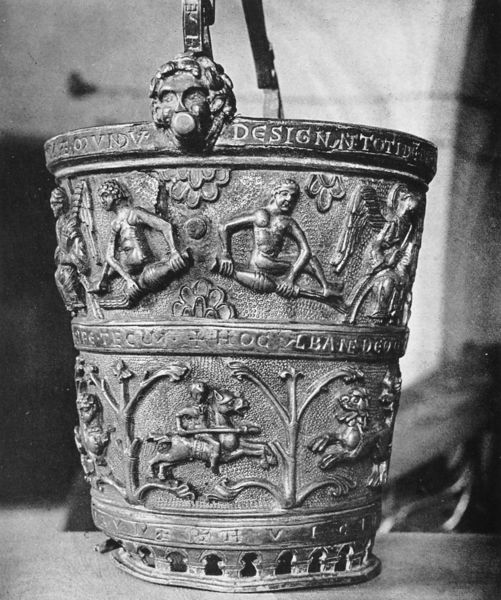
Titel: Weihwasserkessel aus St. Alban in Mainz
Institution: Speyer, Dom- und Diösesanmuseum
Schlagwörter: baum, flügel, kopf, mann, weiß, bäume, menschen, frau, grau, männer, schwarz, leute, alt, gesicht, kirche, kelch, personen, pflanzen, krone, pferd, pferde, reiter, engel, henkel, kübel, schrift, figuren, lanze, inschrift, metall, bronze, foto, becher, eisen, schwarz-weiss, buchstaben, soldat, ritter, verziert, fisch, jäger, mittelalter, löwe, heilige, stange, eimer, design, behälter, sklaven, georg, gegossen, kessel, bronzeguss, inschriften, latein, beschriftet, schriftband, gießen, bildfelder, ausgießen, 900, taufwasser, hemkel